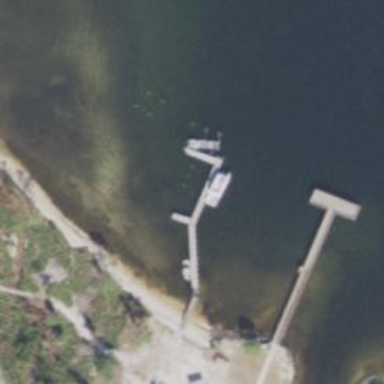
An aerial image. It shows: Man-made pier.